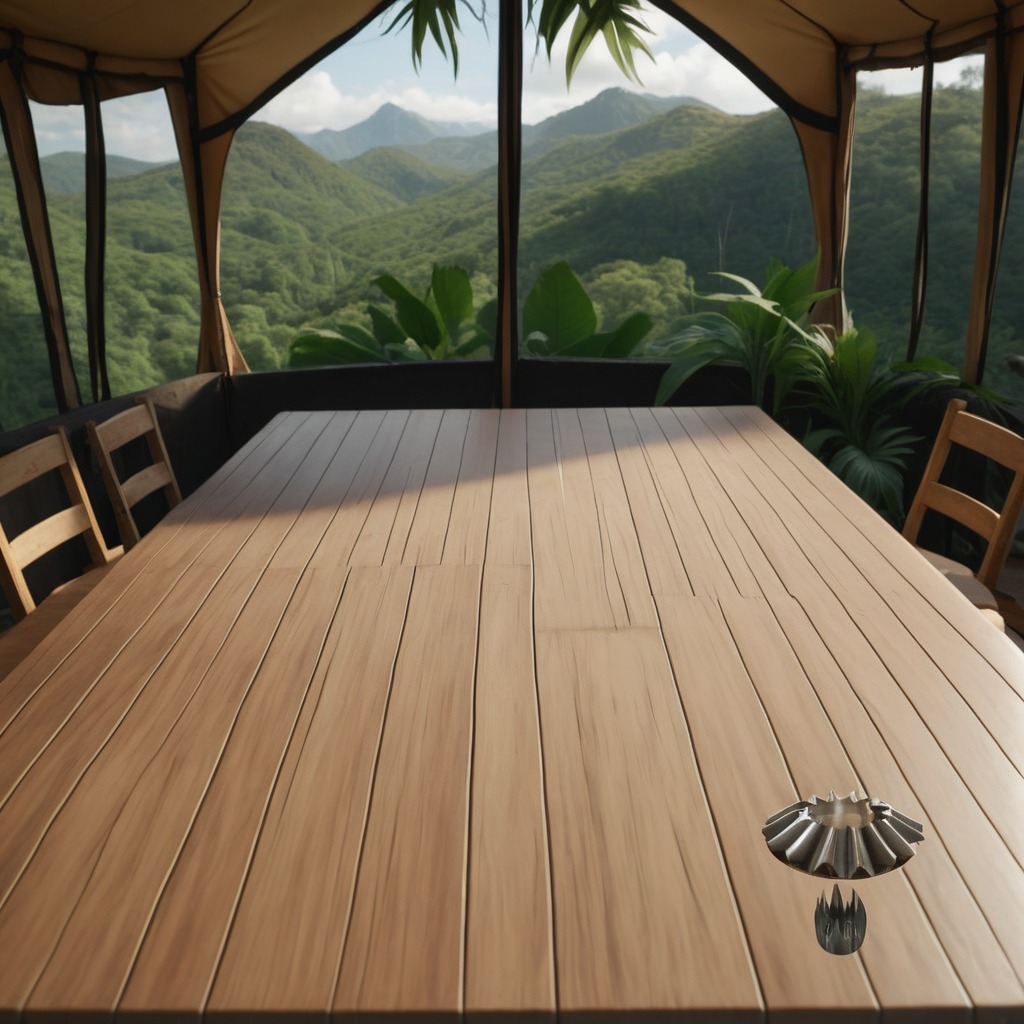
A steel gear with teeth is lying on the wooden table.